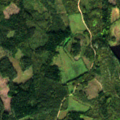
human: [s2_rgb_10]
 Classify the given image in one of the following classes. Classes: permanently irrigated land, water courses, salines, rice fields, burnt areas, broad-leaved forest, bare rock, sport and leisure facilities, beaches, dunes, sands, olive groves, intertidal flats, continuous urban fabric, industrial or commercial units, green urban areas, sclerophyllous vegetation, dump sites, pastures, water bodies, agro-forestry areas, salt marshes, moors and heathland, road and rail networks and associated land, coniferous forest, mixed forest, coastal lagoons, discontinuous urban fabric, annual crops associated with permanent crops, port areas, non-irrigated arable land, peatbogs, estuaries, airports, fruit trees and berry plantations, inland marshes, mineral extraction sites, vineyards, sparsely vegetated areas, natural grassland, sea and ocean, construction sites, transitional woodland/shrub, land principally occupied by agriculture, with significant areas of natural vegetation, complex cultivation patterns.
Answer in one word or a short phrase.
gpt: coniferous forest, mixed forest, water bodies